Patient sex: F
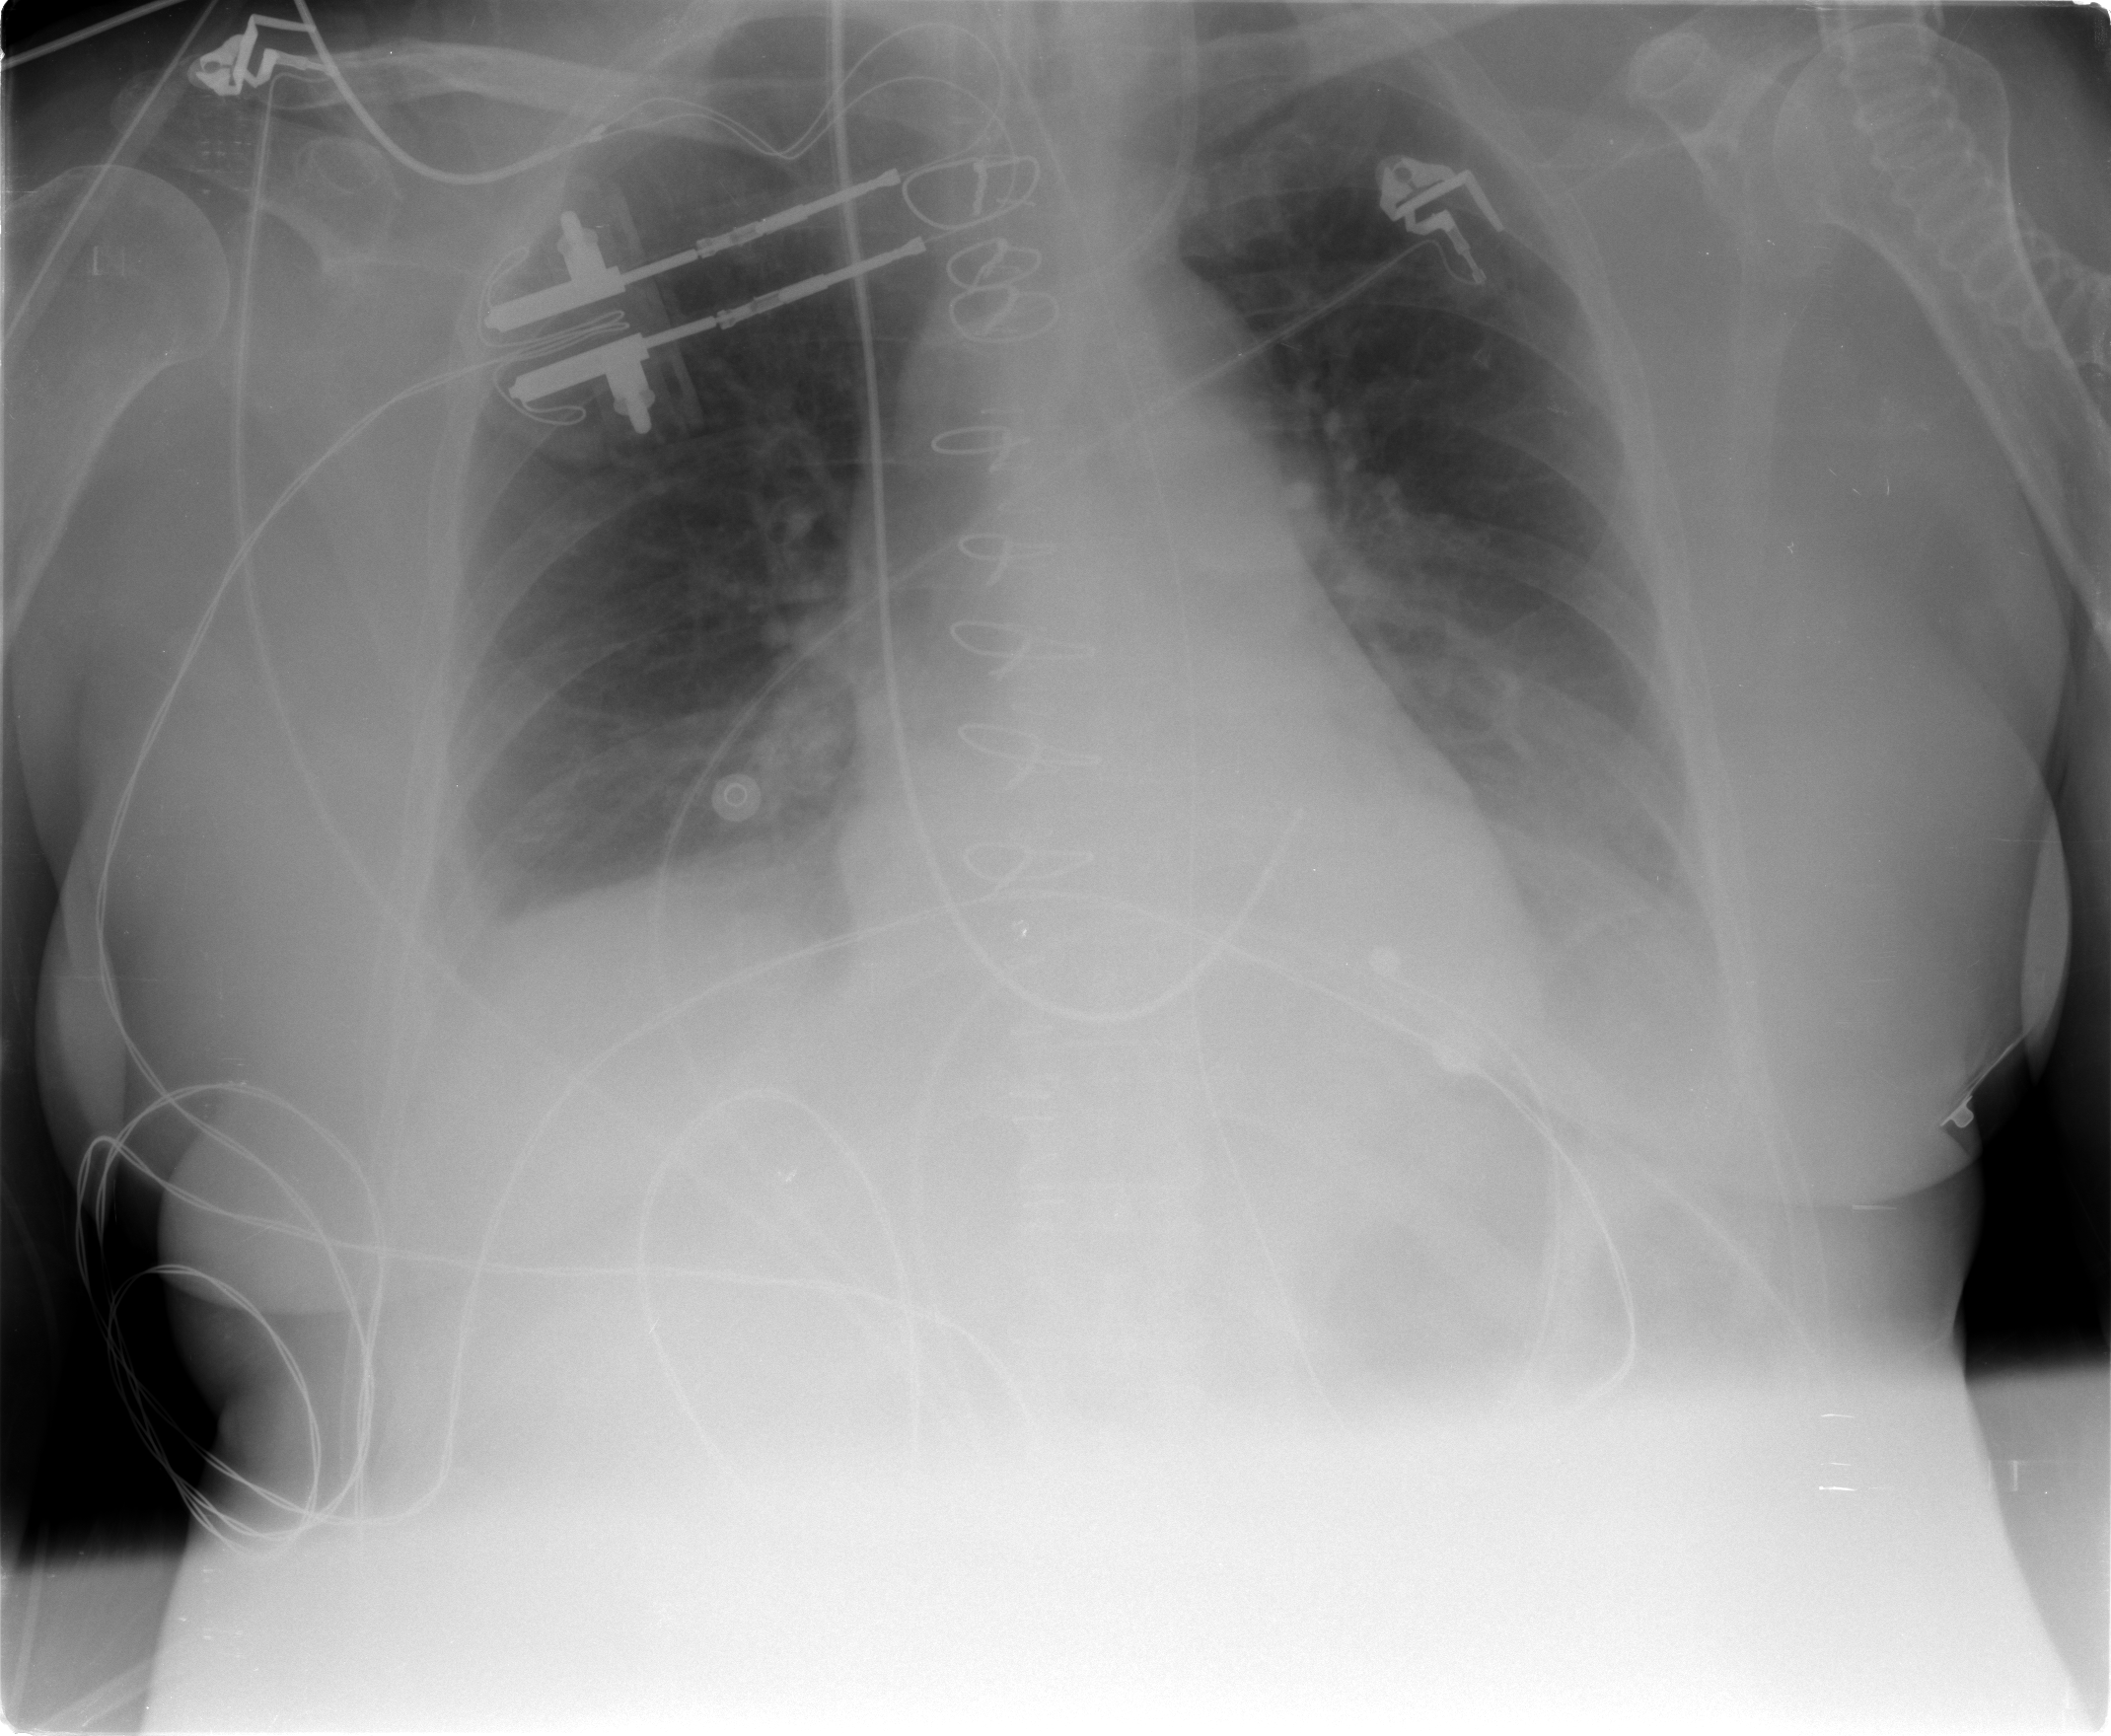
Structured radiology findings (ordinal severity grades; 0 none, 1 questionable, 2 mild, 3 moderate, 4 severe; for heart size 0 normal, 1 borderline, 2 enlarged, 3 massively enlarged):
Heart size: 0
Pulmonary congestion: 2
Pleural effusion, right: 2
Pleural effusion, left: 2
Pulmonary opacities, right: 1
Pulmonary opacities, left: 1
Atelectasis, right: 2
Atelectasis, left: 2